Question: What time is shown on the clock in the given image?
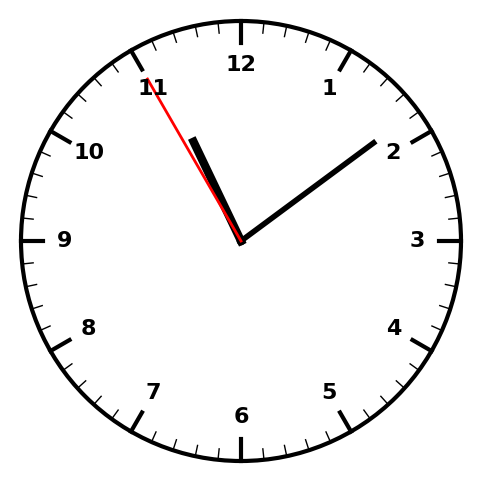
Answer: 11:08:55